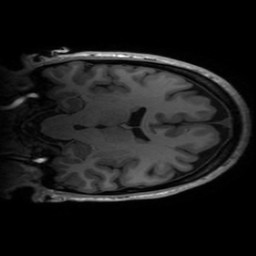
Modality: T1w
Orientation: coronal
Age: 25
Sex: female
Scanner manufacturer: ge
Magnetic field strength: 3 T
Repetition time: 0.00724 s
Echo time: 0.0027 s